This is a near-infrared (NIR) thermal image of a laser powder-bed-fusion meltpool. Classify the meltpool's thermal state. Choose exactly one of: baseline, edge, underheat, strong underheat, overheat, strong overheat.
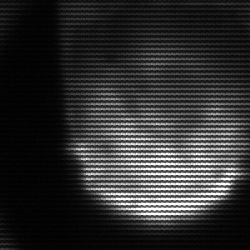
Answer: edge